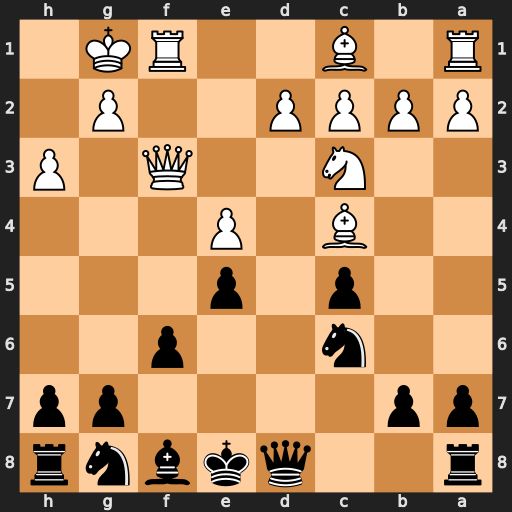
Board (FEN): r2qkbnr/pp4pp/2n2p2/2p1p3/2B1P3/2N2Q1P/PPPP2P1/R1B2RK1
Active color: b
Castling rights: kq
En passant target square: -
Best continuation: Qd4+ Qf2 Qxc4